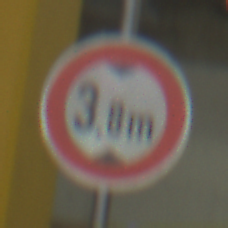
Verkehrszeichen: TatsaechlicheHoehe
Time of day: NotSpecified
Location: Indoor (Special)
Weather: NotSpecified
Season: NotSpecified
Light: Artificial